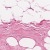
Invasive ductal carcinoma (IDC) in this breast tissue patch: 0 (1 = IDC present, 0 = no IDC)